Interaction volume radius: 5 \u00c5
Interaction volume height: 15 \u00c5
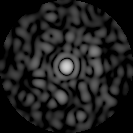
Disorder parameter: 0.8065